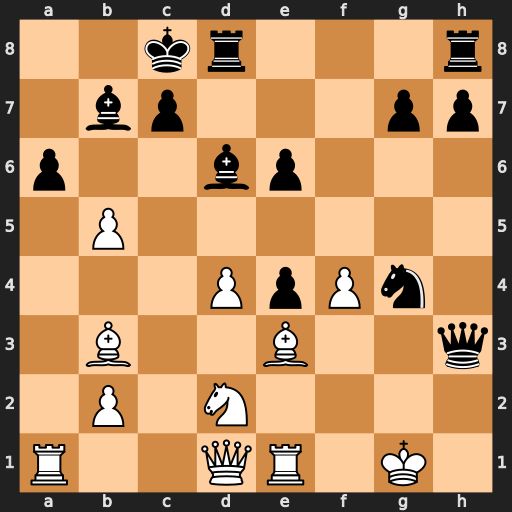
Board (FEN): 2kr3r/1bp3pp/p2bp3/1P6/3PpPn1/1B2B2q/1P1N4/R2QR1K1
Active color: w
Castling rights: -
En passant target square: -
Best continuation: Bxe6+ Kb8 Qxg4 Qxg4+ Bxg4